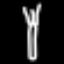
Label: fork